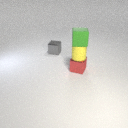
small green rubber cube above small red metal cube